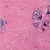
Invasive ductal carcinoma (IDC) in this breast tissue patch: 0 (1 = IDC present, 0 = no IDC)